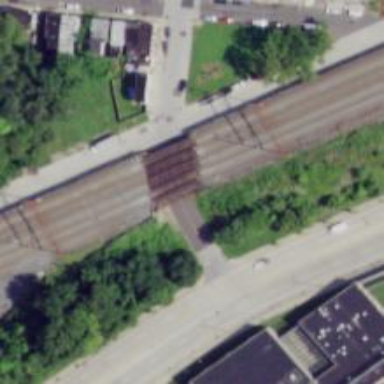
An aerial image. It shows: Bridge over electrified railway with contact lines.